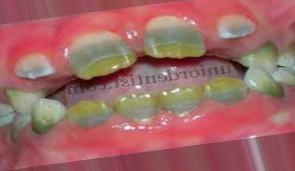
Condition: Tooth Discoloration